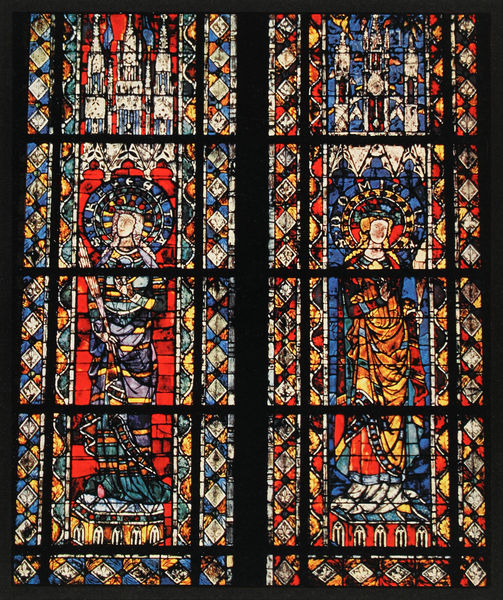
Titel: St. Crescentia und St. Domicilla
Institution: Strassburger Münster
Schlagwörter: blau, himmel, weiß, gelb, bunt, fenster, frankreich, frau, kleid, licht, orange, rot, ornament, blond, kirche, gewand, gotik, zöpfe, mosaik, heiligenschein, glasmalerei, heilige, kirchenfenster